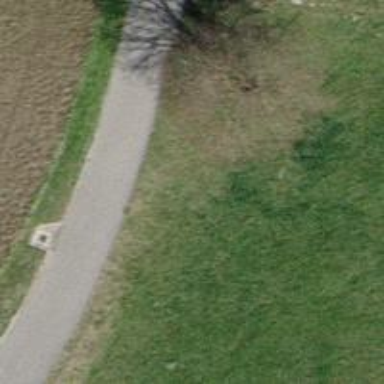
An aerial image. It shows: Bench.